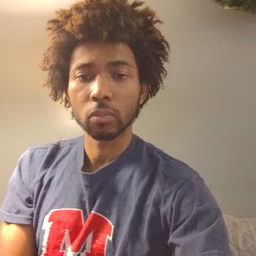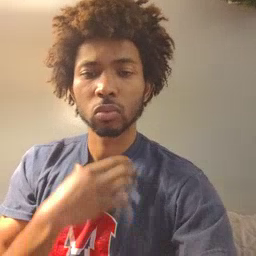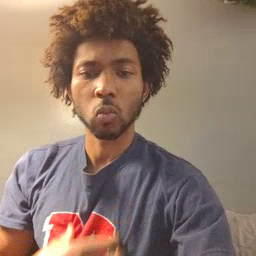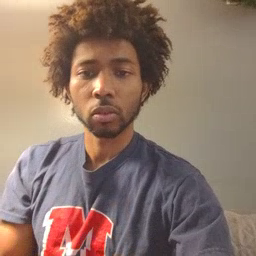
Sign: hungry